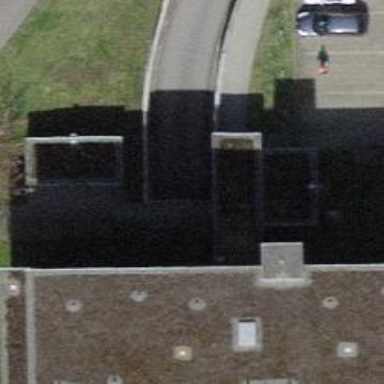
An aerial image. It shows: Parking entrance.